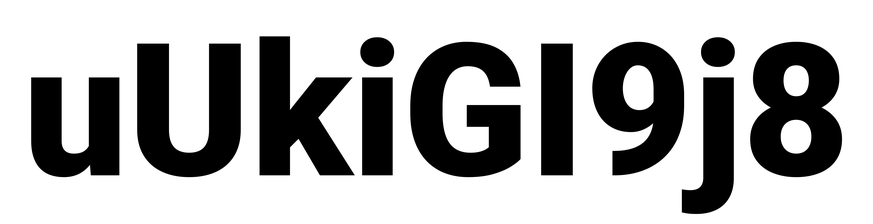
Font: Roboto_Black